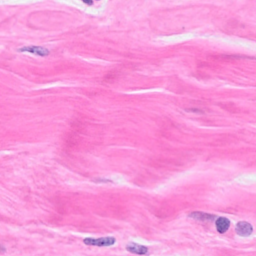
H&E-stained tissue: Breast